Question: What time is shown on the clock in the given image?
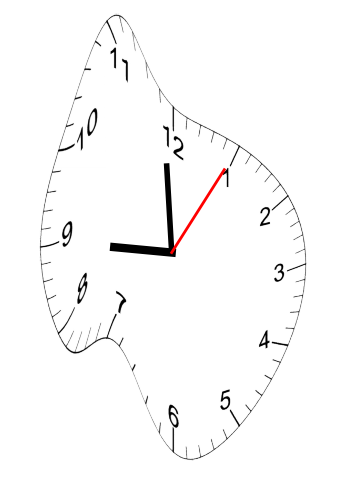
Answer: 08:59:05